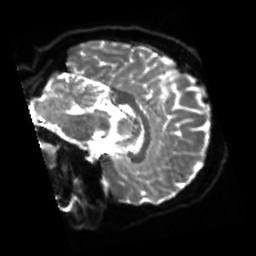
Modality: sbref
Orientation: sagittal
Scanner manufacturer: siemens
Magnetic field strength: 3 T
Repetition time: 4 s
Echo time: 0.0594 s